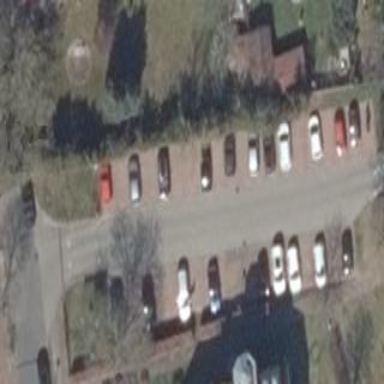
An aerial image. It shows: Parking area with paving stones surface.